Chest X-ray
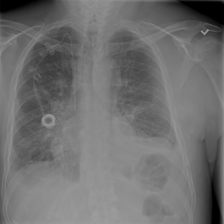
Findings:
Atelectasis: negative
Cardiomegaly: negative
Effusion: positive
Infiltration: negative
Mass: negative
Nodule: negative
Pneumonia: negative
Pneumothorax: negative
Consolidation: positive
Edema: positive
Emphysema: negative
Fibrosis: negative
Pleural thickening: negative
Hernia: negative